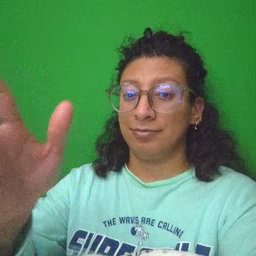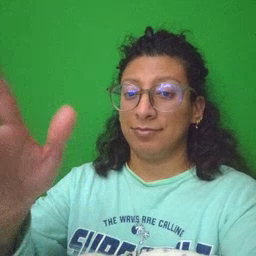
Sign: grandma